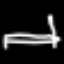
Label: bed